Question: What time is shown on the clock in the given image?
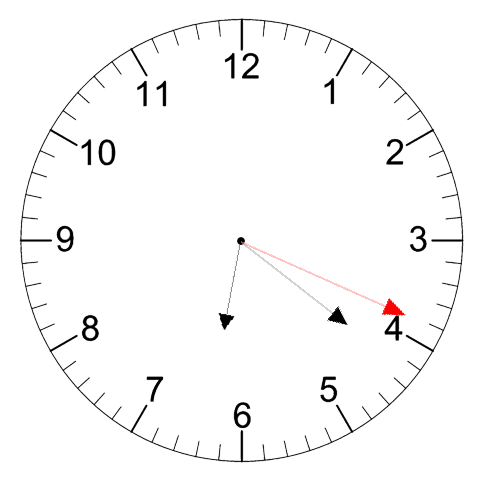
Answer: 06:21:19